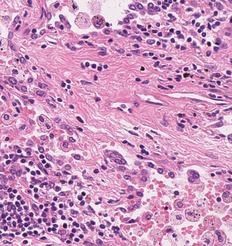
Tumor epithelial tissue: yes
Tumor-associated stroma tissue: yes
Normal tissue: no